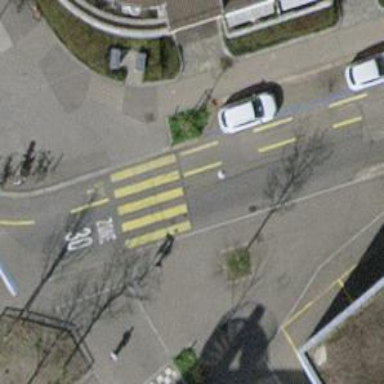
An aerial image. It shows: Kerb serving as barrier.